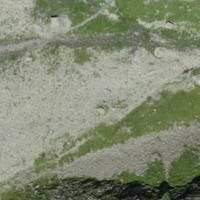
EUNIS habitat code: 31
Species observed at this site:
Geum reptans